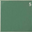
Piece: xx